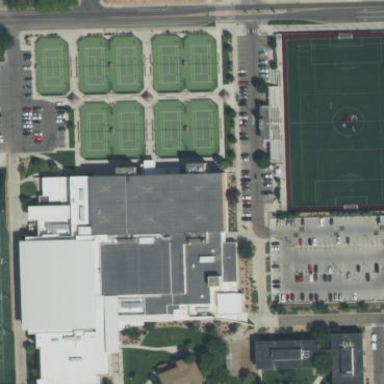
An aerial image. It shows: School building with sports center featuring athletics facilities.